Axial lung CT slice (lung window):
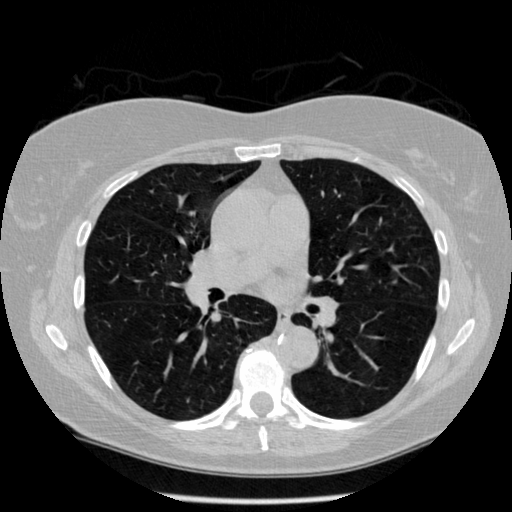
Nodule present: no